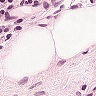
Metastatic tissue present: no